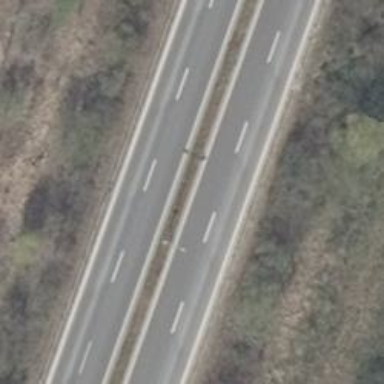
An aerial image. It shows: Tertiary road with asphalt surface and embankment.